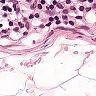
Metastatic tissue present: no